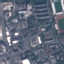
Land use / land cover class: Industrial